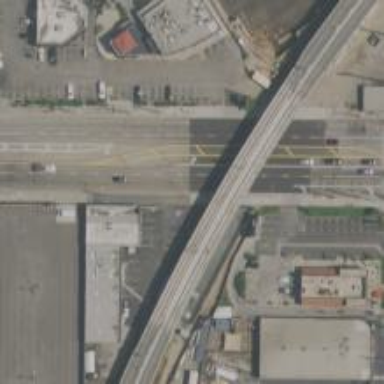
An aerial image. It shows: Bridge for light rail electrified with contact line.